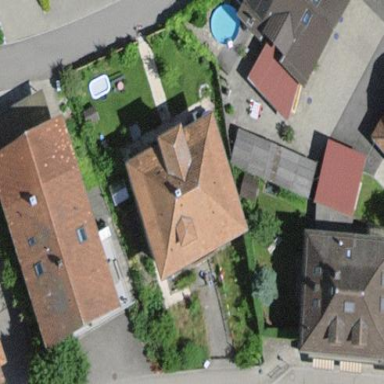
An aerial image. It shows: Residential building.